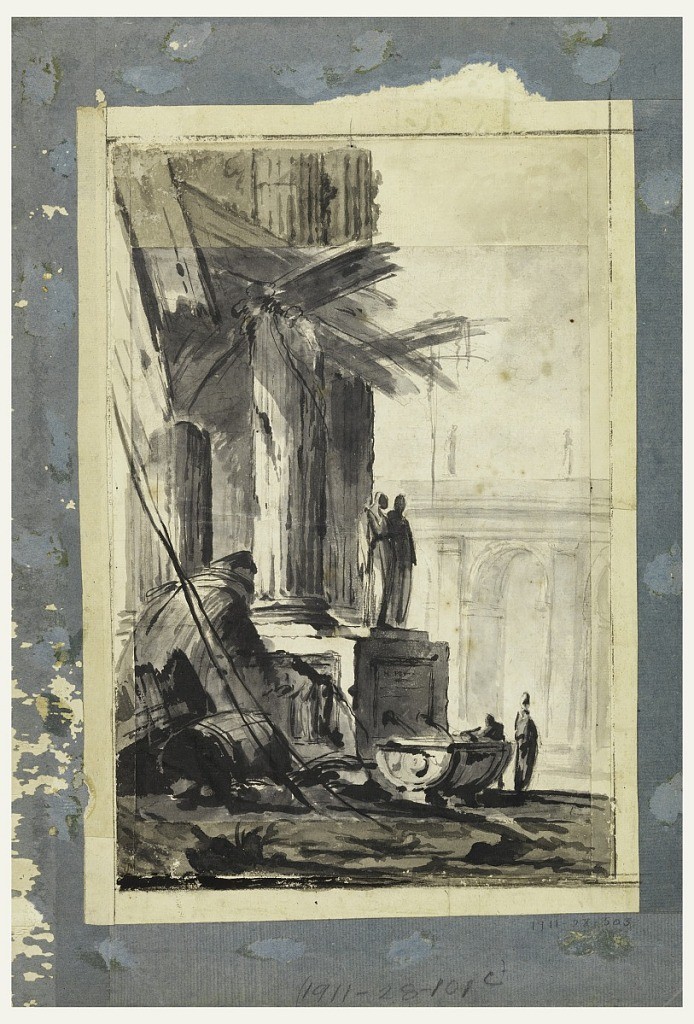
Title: Ruin Fantasy
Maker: Louis-Joseph Le Lorrain, French, 1715–1759
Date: ca. 1762
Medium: Brush and black, gray wash, black chalk on cream laid paper
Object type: Drawing
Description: Statues and columns stand on the top of a city fountain in front of a ruined classical building. A colonade is visible in the background and in the left foreground, a overturned barrel is visible in the shadows. The sheet has additions at top and bottom, and along the left and right sides.